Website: lowes
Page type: customer-info-address
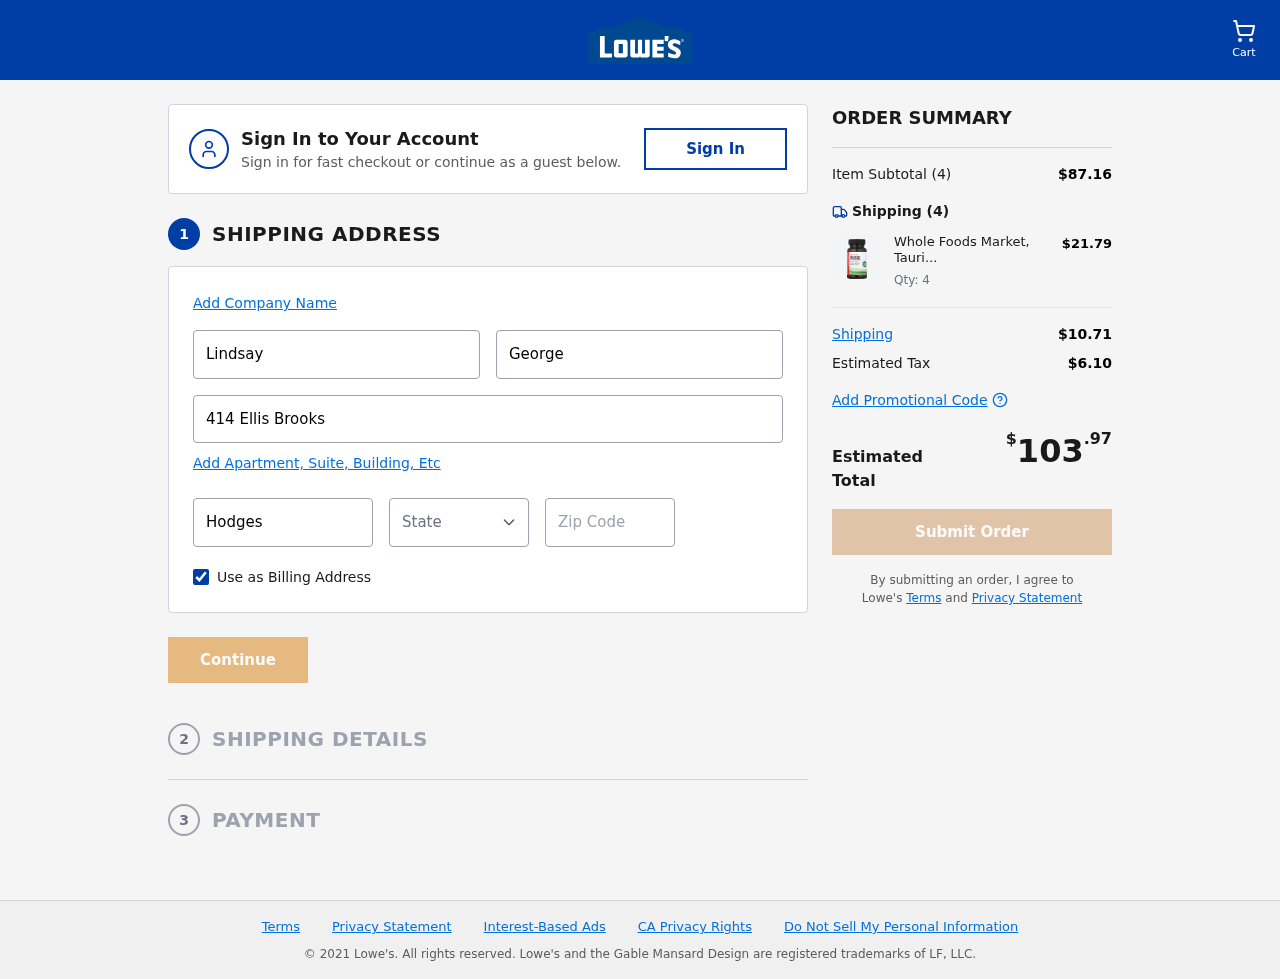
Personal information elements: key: PII_CITY
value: Hodgesshire
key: PII_FIRSTNAME
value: Lindsay
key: PII_LASTNAME
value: George
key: PII_POSTCODE
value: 18105
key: PII_STATE_ABBR
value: WA
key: PII_STREET
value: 414 Ellis Brooks
Product elements: key: PRODUCT1_NAME
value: Whole Foods Market, Taurine 500mg, 60 ct
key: PRODUCT1_PRICE
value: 21.79
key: PRODUCT1_QUANTITY
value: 4
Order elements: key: ORDER_NUM_ITEMS
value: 4
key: ORDER_SUBTOTAL
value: $87.16
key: ORDER_NUM_ITEMS2
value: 4
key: ORDER_SHIPPING_COST
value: $10.71
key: ORDER_TAX
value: $6.10
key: ORDER_TOTAL
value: $103.97